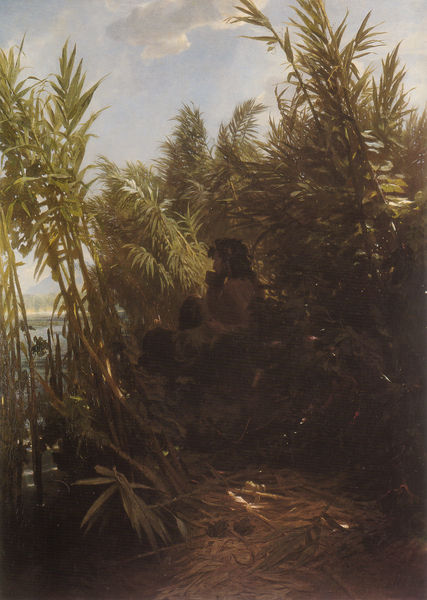
Titel: Pan im Schilf
Künstler: Arnold Böcklin
Standort: Winterthur
Institution: Museum Oskar Reinhart am Stadtgarten
Schlagwörter: baum, berg, blau, blätter, dunkel, fuß, gemälde, gott, hand, himmel, körper, laub, mann, meer, nackt, schatten, wasser, wolken, bäume, fluss, grün, landschaft, menschen, sand, see, sitzen, ufer, blumen, braun, frau, frisur, haar, hell, licht, männer, ohr, profil, schwarz, gras, tier, weg, wolke, symbolismus, bart, inkarnat, kleidung, mensch, hände, instrument, öl, erde, gräser, halme, horizont, hügel, natur, schilf, strauch, wind, gewässer, sonne, sträucher, boden, insel, land, haare, blatt, musik, pflanze, pflanzen, ohren, wald, füße, küste, sommer, ruhe, italien, beobachten, hitze, tag, rast, stille, böschung, spielen, pfeife, musikinstrument, musizieren, bett, farn, palme, palmwedel, wedel, lichteinfall, junge, stiel, versteckt, stiele, sonnenstrahl, stangen, moses, münchen, tageslicht, lichtung, loch, mythologie, flora, flöte, götter, satyr, böcklin, dickicht, faun, mythos, pan, sage, fabelwesen, nest, griechenland, stauden, bambus, palmen, verborgen, schwül, versteck, planzen, gottheit, arnold, arnold böcklin, deutschrömer, panflöte, planze, kaffeetasse, kolonie, grünzeug, legende, lager, neue pinakothek, pinakothek, erdhügel, flussufer, farne, schilff, pantheismus, büsch, pann, nil, mythisch, syrinx, erdloch, fußß, bachhus, kaffeepause, pan im schilf, scilf, symbolismsu, äolsharfe, h+gel